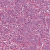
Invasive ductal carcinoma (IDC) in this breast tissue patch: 1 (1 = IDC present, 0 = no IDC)